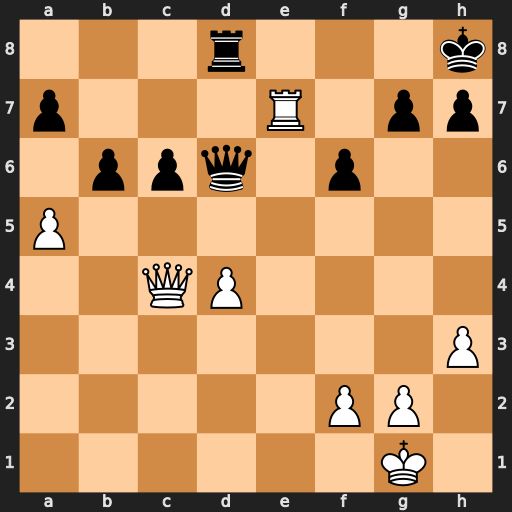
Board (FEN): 3r3k/p3R1pp/1ppq1p2/P7/2QP4/7P/5PP1/6K1
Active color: w
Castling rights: -
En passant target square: -
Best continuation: Qf7 Qxe7 Qxe7